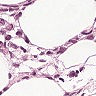
Metastatic tissue present: yes